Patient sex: M
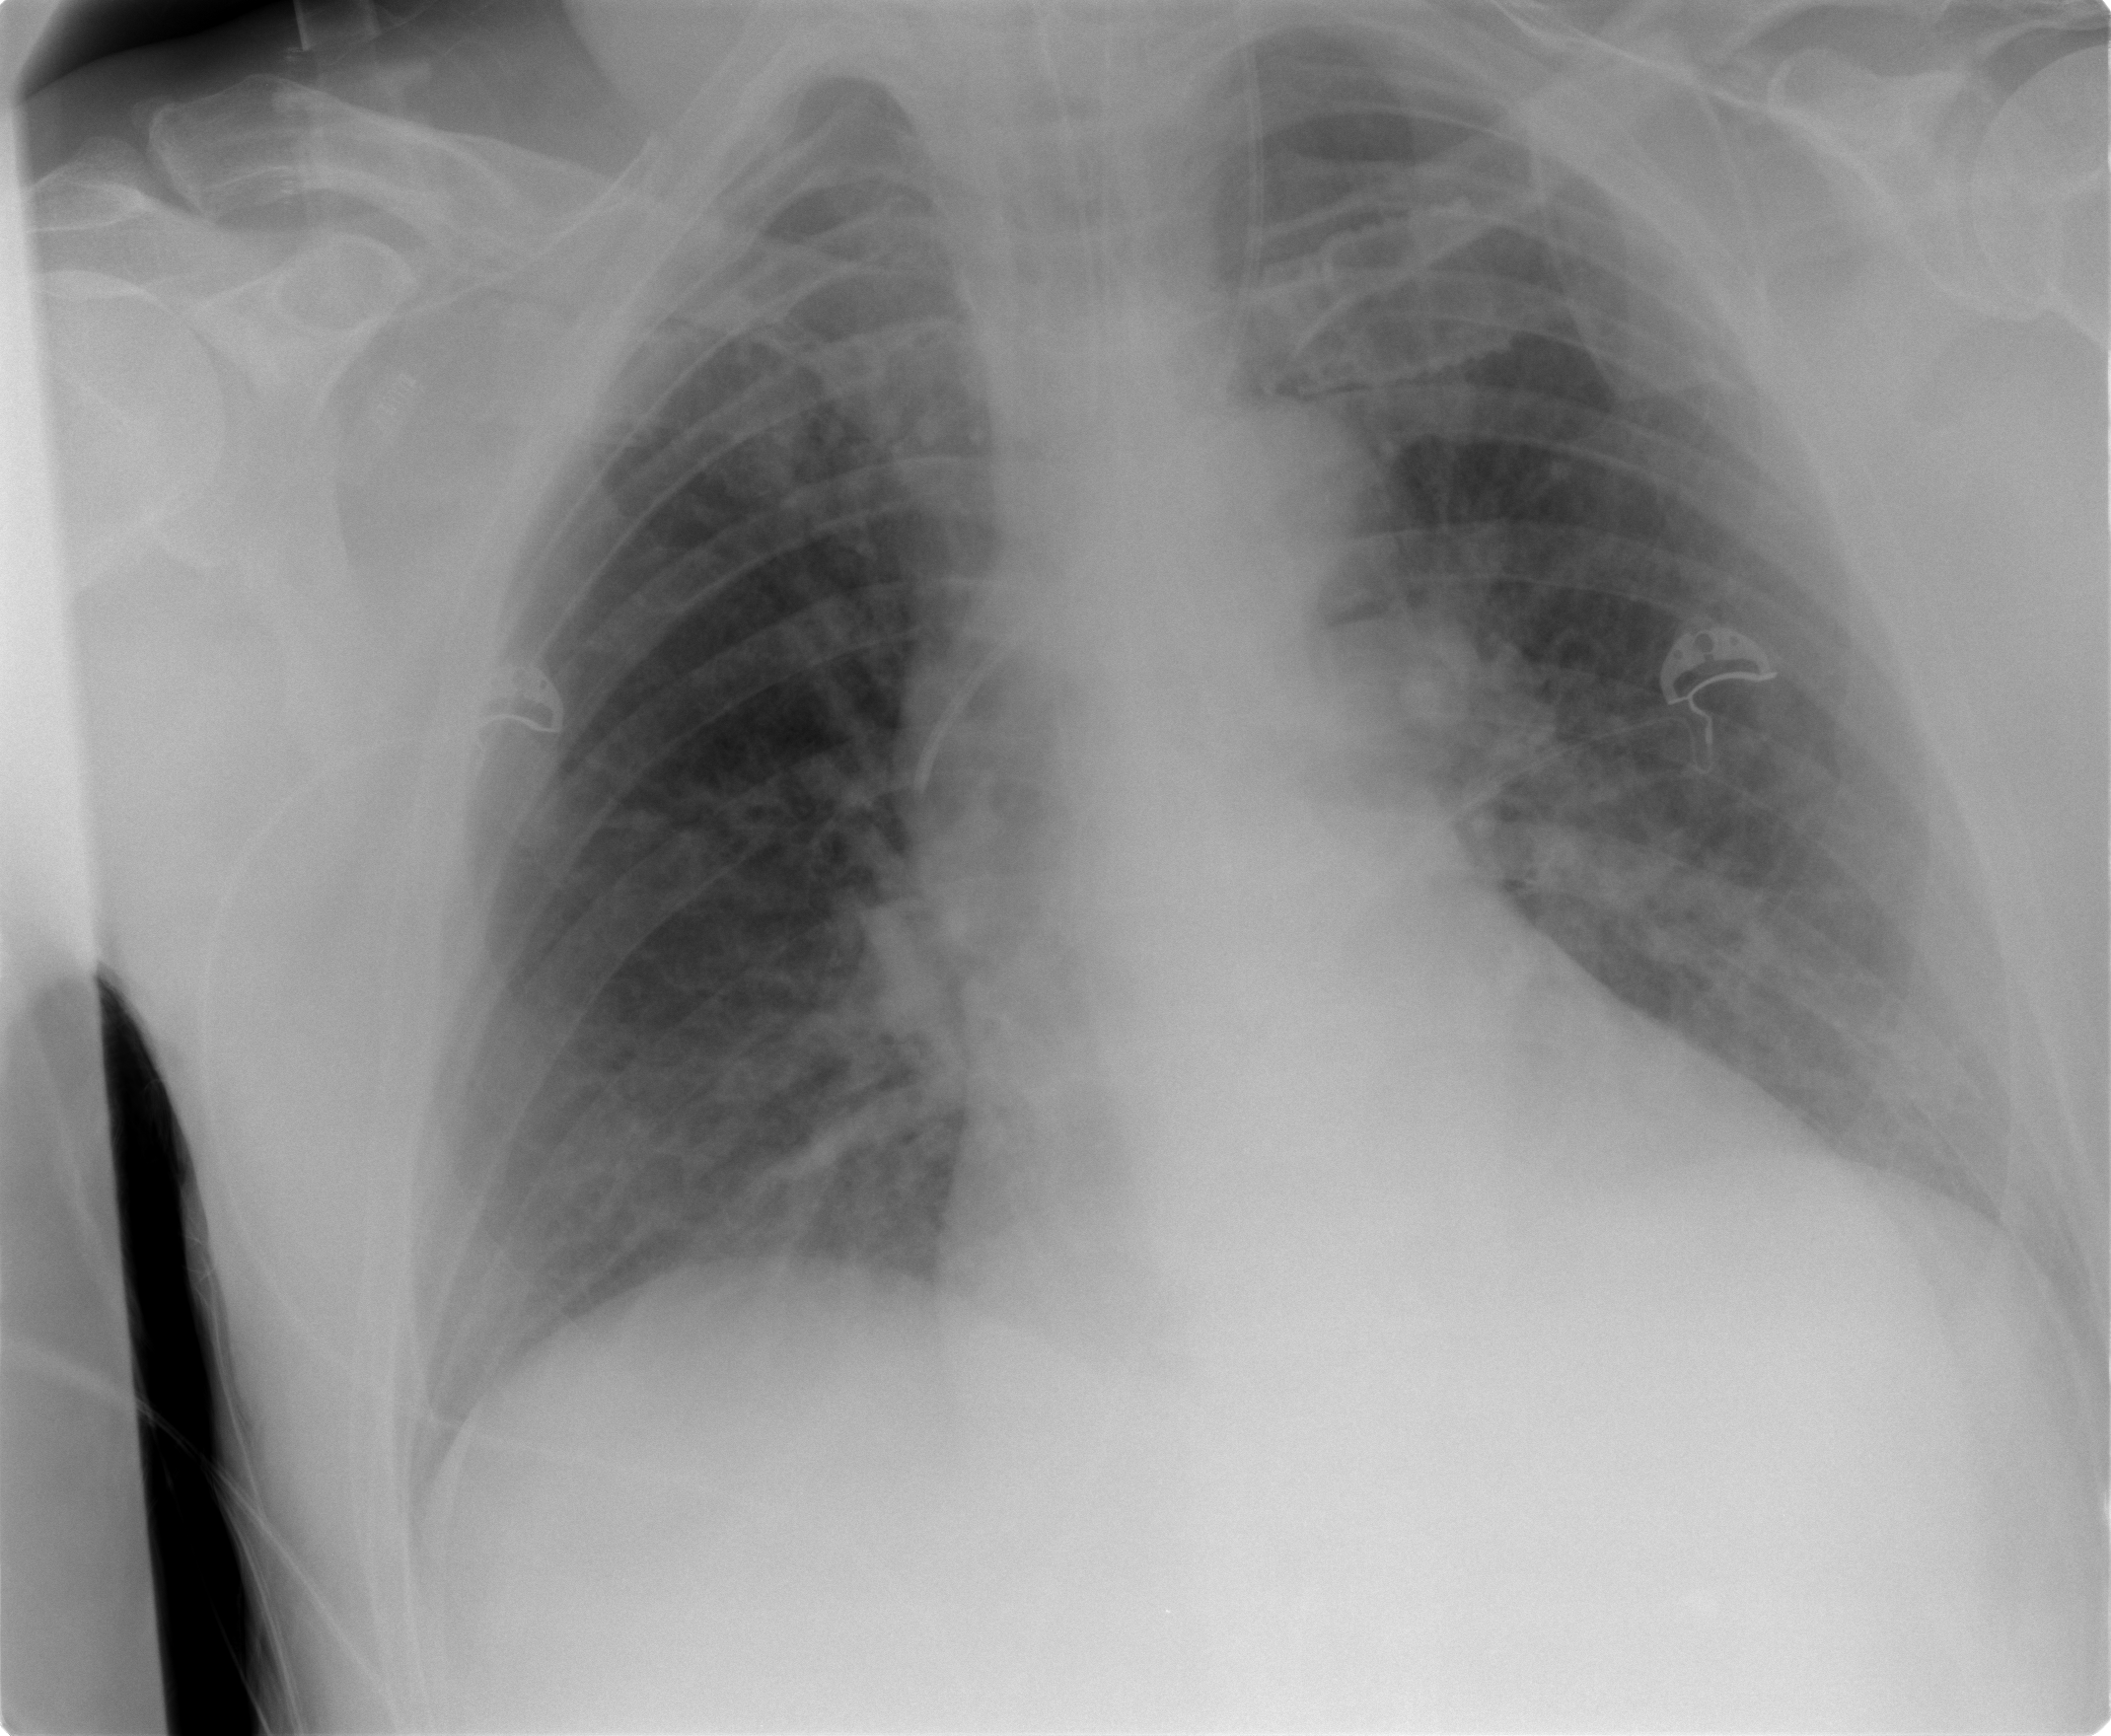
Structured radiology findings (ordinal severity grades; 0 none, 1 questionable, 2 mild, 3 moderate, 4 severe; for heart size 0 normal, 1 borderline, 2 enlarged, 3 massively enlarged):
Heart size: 0
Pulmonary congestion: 2
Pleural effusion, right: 0
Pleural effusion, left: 0
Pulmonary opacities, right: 0
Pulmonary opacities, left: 2
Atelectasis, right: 0
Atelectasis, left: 0